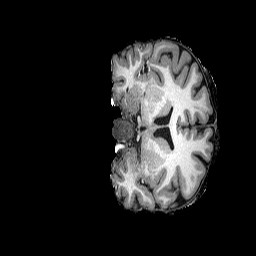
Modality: T1w
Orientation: coronal
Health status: ill